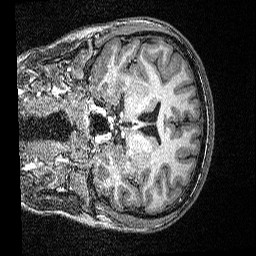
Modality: T1w
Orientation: coronal
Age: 27
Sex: male
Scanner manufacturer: siemens
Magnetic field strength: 3 T
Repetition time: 2.53 s
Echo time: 0.00342 s